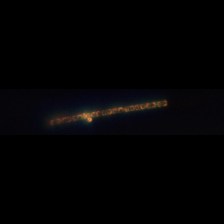
Taxon: Skeletonema
Group: Diatoms